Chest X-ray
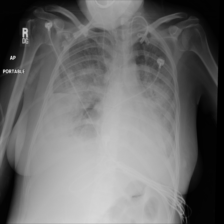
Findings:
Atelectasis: negative
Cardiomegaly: negative
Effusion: positive
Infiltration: negative
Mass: negative
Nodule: negative
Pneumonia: positive
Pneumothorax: negative
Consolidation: negative
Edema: positive
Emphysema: negative
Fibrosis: negative
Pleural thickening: negative
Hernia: negative